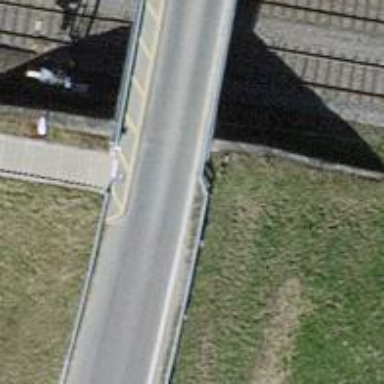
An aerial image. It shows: Tertiary road with bridge.